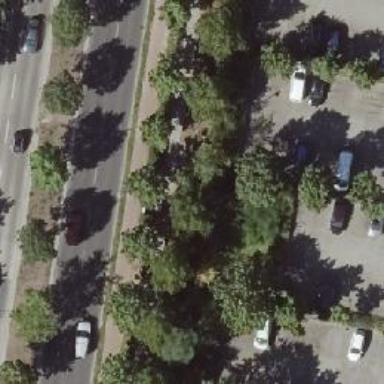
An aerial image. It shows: Avenue lined with deciduous broadleaved trees.